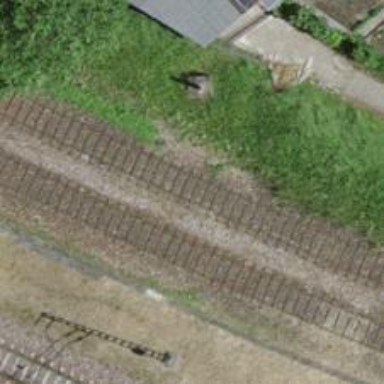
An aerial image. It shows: Disused railway with embankment.